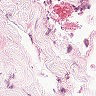
Metastatic tissue present: no